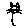
Label: cat